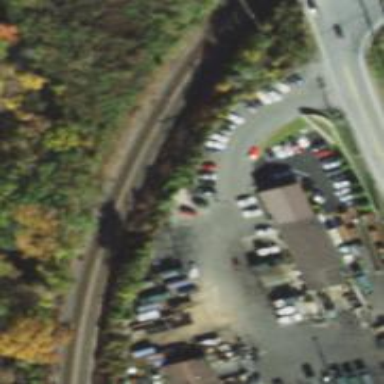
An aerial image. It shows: Railway siding for service.